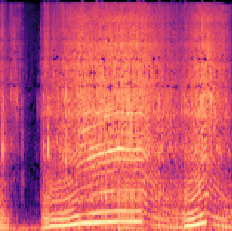
Sound class: Chainsaw